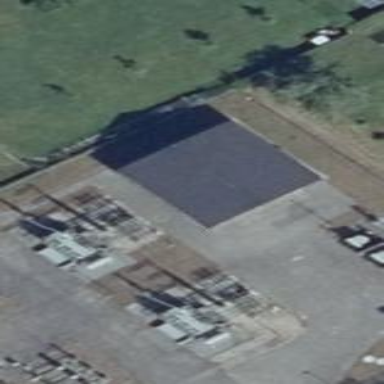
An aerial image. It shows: Gabled building with grey roof used for electricity purposes.